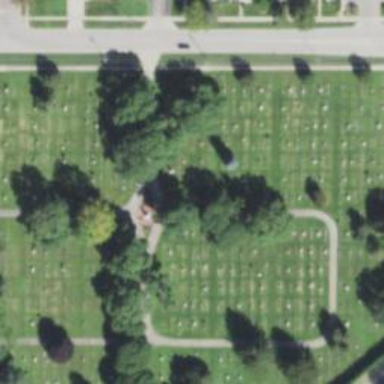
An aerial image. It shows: War memorial steeped in history.